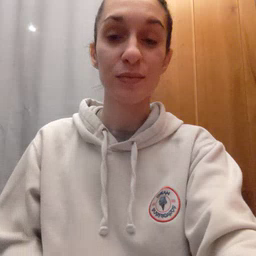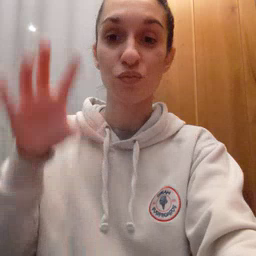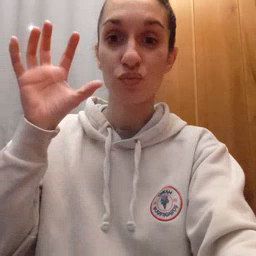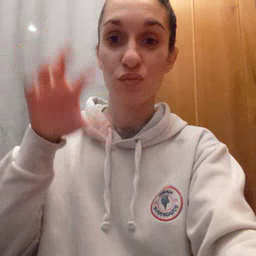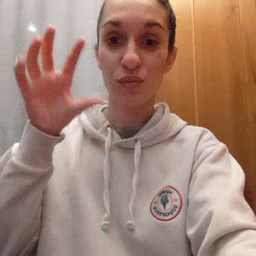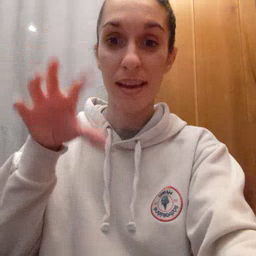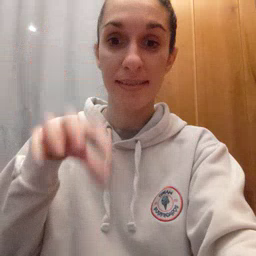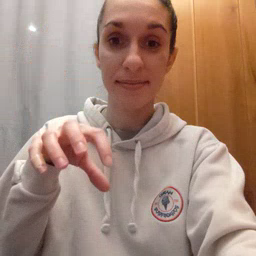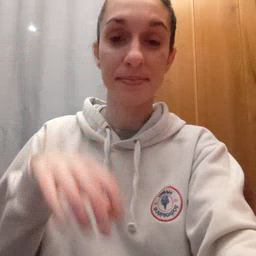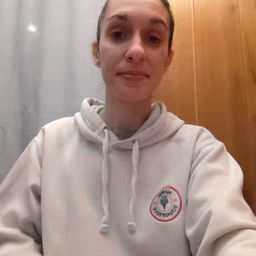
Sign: rain